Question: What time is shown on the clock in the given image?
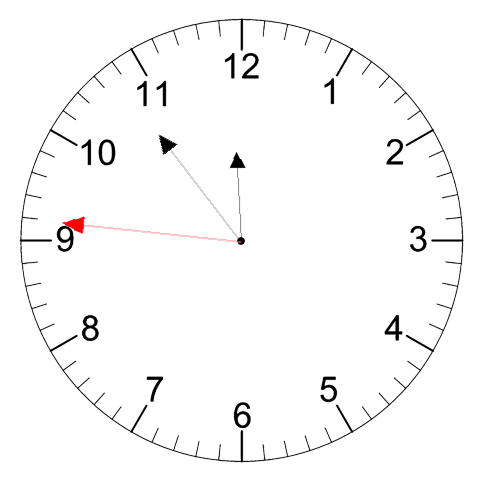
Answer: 11:53:46